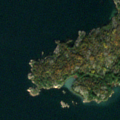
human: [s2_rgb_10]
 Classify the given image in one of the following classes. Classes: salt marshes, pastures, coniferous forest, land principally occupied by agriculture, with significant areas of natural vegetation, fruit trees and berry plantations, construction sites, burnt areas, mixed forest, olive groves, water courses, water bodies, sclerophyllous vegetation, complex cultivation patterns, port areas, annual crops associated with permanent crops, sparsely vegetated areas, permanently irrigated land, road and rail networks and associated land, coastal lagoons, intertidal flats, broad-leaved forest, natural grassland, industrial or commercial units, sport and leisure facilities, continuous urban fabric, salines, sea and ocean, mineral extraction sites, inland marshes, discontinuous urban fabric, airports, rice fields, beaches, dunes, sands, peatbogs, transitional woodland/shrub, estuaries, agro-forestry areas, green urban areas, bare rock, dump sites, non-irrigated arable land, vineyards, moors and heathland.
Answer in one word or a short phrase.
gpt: broad-leaved forest, bare rock, sea and ocean